Question: I have a problem using typescript and emotion/styled when I want to set the type of the parent component that wrappes a styled component.
I have this parent component that wrappes a styled component
'''
// button/index.tsx
import { ButtonStyled } from "./Button.styles";
import { ButtonProps } from "./Button.interface";
const Button = ({
variant = "primary",
...rest
}: ButtonProps): typeof ButtonStyled => <ButtonStyled {...rest} />;
export default Button;
'''
'''
// button/Button.styles
import styled from "@emotion/styled";
export const ButtonStyled = styled.button'
padding: 0.4em;
width: 100%;
border: 0;
';
'''
When I set the return type of Button ( typeof ButtonStyled ) it gets me this error:
_Type 'ReactElement<any, any>' is missing the following properties from type 'StyledComponent<{ theme?: Theme; as?: ElementType; }, DetailedHTMLProps<ButtonHTMLAttributes, HTMLButtonElement>, {}>': withComponent, _

This is important because in another file I want to extend the styles of the button
'''
import styled from "@emotion/styled";
import Button from "components/button";
export const SubmitButton = Button.withComponent'
background: #333;
color: #fff;
';
'''
But it can't be do it because it throws this error:
- 'next'- 'react'- '@emotion/react'- '@emotion/styled'
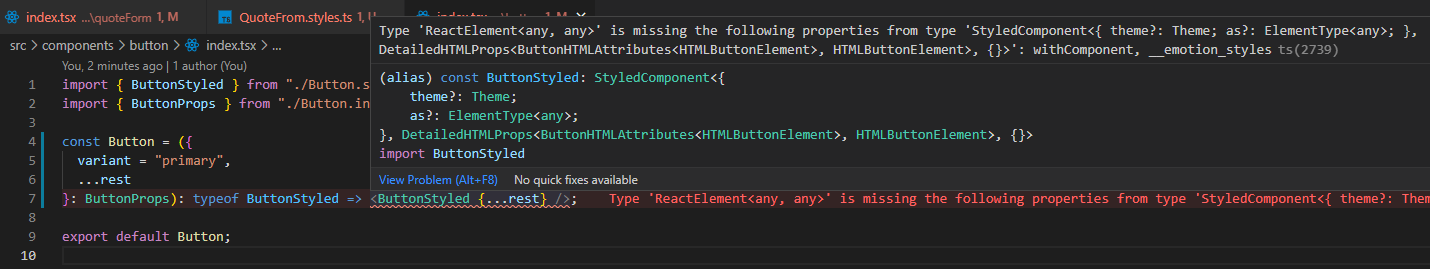
Answer: There are some issues with your code:
- 'Button''button/index.tsx''React.Component''typeof ButtonStyled''JSX.Element'- 'Button''(props: ButtonProps) => JSX.Element''withComponent'
I guess what you really want to achieve is something like that:
'''
// -------- button/Button.styles
export const ButtonStyled = styled.button'
padding: 0.4em;
width: 100%;
border: 0;
';
// -------- button/index.tsx
const Button = ({ variant = "primary", ...rest }: ButtonProps) => (
<ButtonStyled {...rest} />
);
// --------
export const SubmitButton = styled(ButtonStyled)'
background: #333;
color: #fff;
'.withComponent(Button);
'''